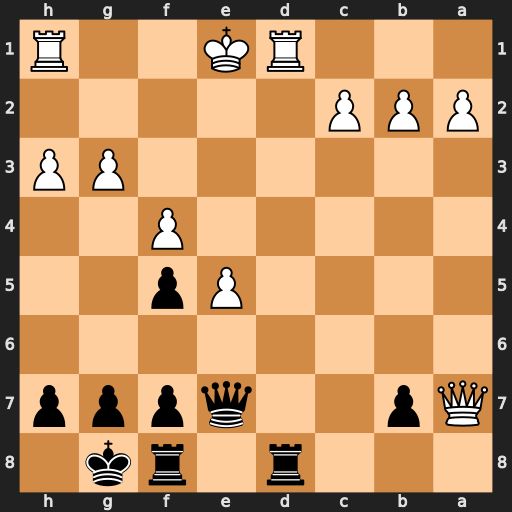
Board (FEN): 3r1rk1/Qp2qppp/8/4Pp2/5P2/6PP/PPP5/3RK2R
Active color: b
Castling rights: K
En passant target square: -
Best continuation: Qb4+ Kf2 Rd2+ Rxd2 Qxd2+